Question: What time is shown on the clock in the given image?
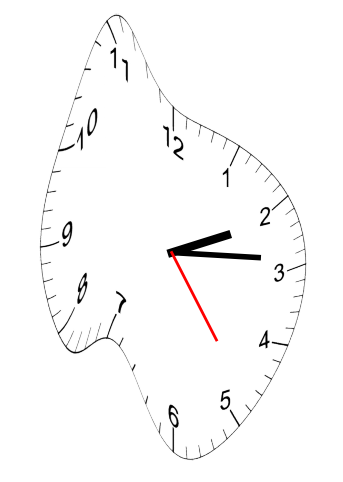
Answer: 02:14:24